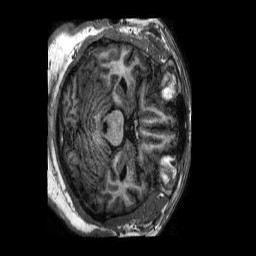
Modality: T1w
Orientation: axial
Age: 54
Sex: male
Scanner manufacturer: philips
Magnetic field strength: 1.5 T
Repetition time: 0.007826 s
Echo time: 0.003567 s